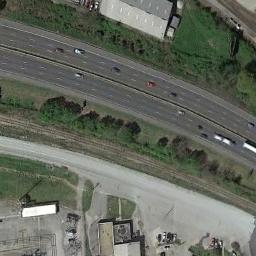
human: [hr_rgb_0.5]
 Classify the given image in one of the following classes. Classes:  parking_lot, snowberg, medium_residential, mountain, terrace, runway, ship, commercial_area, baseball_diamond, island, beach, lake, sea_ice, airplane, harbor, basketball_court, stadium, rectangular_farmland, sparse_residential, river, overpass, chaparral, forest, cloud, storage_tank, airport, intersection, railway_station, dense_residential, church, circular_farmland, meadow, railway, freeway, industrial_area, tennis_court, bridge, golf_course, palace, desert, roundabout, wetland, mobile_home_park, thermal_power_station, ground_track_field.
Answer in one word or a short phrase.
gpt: freeway